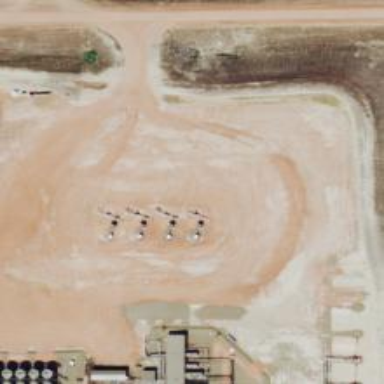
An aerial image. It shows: Petroleum well.